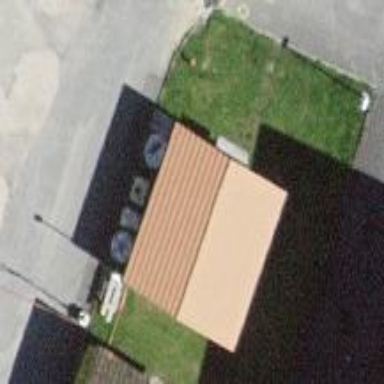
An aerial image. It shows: Service building.